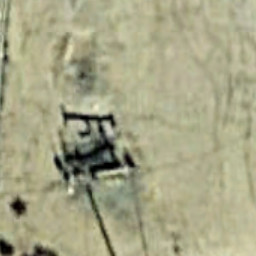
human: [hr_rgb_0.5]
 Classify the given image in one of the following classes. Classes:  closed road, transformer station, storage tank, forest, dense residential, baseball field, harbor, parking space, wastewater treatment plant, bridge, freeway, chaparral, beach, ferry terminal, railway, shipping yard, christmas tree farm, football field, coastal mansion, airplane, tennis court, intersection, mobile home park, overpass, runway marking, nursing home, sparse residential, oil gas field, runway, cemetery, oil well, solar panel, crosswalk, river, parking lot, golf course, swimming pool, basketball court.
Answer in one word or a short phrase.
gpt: oil well